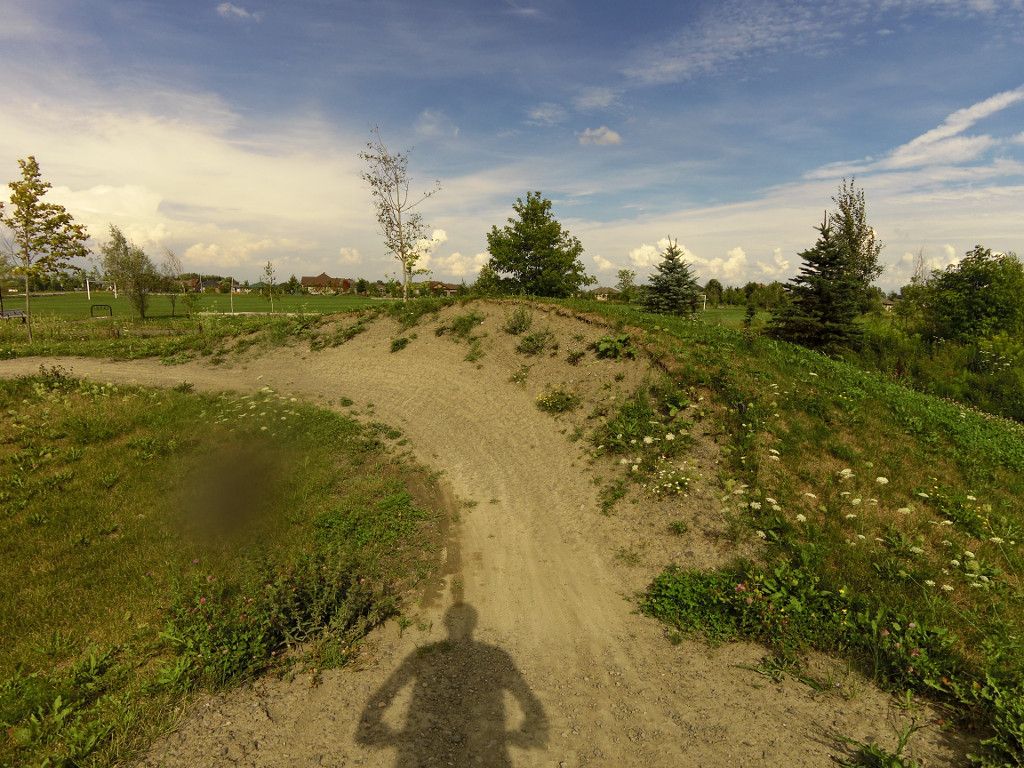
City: ottawa-gatineau